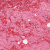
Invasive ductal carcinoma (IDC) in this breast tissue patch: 0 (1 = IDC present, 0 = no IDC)